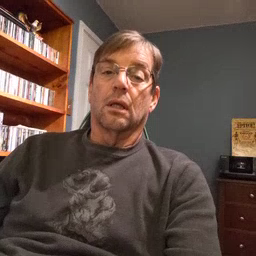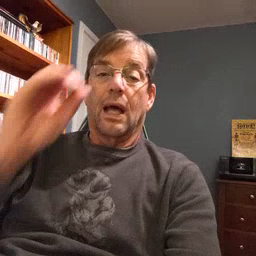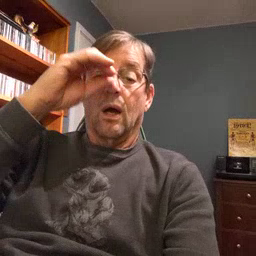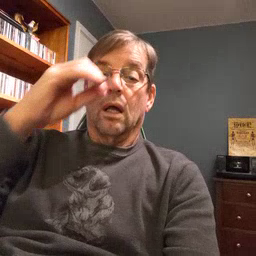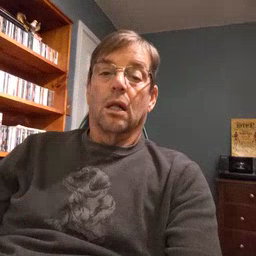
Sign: owl